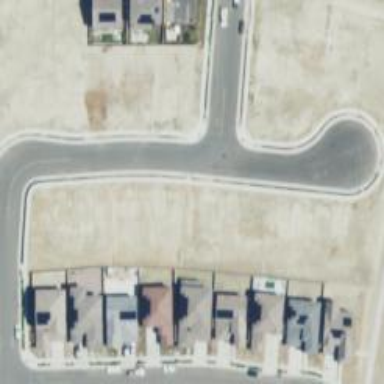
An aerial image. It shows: Residential road.